Question: I am sending a mail using C# using the 'SmtpClient' class. I am doing the following things before sending the mail.
'''
var mailMessage = new MailMessage();
model.ToAddresses.ForEach(to => mailMessage.To.Add(to));
mailMessage.Subject = "Test Email - By Yasser";
mailMessage.Body = String.Format("{0}{1}{2}",
"<html><body>",
GetEmailContent(model),
"</body></html>");
mailMessage.IsBodyHtml = true;
return MailService.SendEmail(mailMessage);
'''
and below is my MailService class:
'''
public class MailService
{
public static bool SendEmail(MailMessage mailMessage)
{
var smtpClient = new SmtpClient();
try
{
smtpClient.Send(mailMessage);
return true;
}
catch(Exception exp)
{
return false;
}
}
}
'''
Now when I send the mail, the mail gets sent, here is what I get as the content of the mail in outlook when I press the view source. Below is the content of the email with view source (Obviously I have kept only a part of the image data)
'''
<html>
<body>
<h1>Test</h1>
<h2>Hello World</h2>
<h3>Missing close h3 tag</h3>
<p>
<a href="www.google.com">
<img src="data:image/gif;base64,/9j/4AAQSkZJRgABAgEAYABgAAD/4Q8HRXhpZgAAT" />
</a>
</p>
</body>
</html>
'''
So this appears broken(the images) in the mail, but when I copy this source and paste it into an editor and open the file using a browser all seems good (even the images).
Update : Added image of the mail from outlook

Any ideas ????
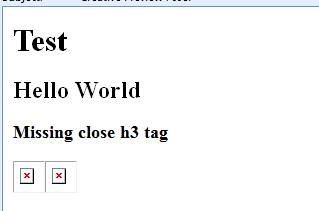
Answer: This is what I tried and works for me, tested in outlook, thunderbird and gmail. WORKS FINE !
You might want to check out the following resources I referred to make this happen :
- <URL>
'''
// we need to use the prefix 'cid' in the img src value
string emailReadyHtml = string.empty;
emailReadyHtml += "<p>Hello World, below are two embedded images : </p>";
emailReadyHtml += "<img src="cid:yasser" >";
emailReadyHtml += "<img src="cid:smile" >";
MailMessage mailMessage = new MailMessage();
mailMessage.To.Add("yasser@mail.yy");
mailMessage.From = new MailAddress("info@mail.yy", "Info");
mailMessage.Subject = "Test Mail";
mailMessage.IsBodyHtml = true;
string image1Path = HttpContext.Current.Server.MapPath("~/Content/images/yasser.jpg");
byte[] image2Bytes = someArrayOfByte;
ContentType c = new ContentType("image/jpeg");
// create image resource from image path using LinkedResource class.
LinkedResource linkedResource1 = new LinkedResource(imagePath);
linkedResource1.ContentType = c ;
linkedResource1.ContentId = "yasser";
linkedResource1.TransferEncoding = TransferEncoding.Base64;
// the linked resource can be created from bytes also, which may be stored in database (which was my case)
LinkedResource linkedResource2 = new LinkedResource(new MemoryStream(image2Bytes));
linkedResource2.ContentType = c;
linkedResource2.ContentId = "smile";
linkedResource2.TransferEncoding = TransferEncoding.Base64;
AlternateView alternativeView = AlternateView.CreateAlternateViewFromString(emailReadyHtml, null, MediaTypeNames.Text.Html);
alternativeView.ContentId = "htmlView";
alternativeView.TransferEncoding = TransferEncoding.SevenBit;
alternativeView.LinkedResources.Add(linkedResource1) ;
alternativeView.LinkedResources.Add(linkedResource2);
mailMessage.AlternateViews.Add(alternativeView);
SmtpClient smtpClient = new SmtpClient();
smtpClient.Send(mailMessage);
'''